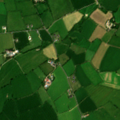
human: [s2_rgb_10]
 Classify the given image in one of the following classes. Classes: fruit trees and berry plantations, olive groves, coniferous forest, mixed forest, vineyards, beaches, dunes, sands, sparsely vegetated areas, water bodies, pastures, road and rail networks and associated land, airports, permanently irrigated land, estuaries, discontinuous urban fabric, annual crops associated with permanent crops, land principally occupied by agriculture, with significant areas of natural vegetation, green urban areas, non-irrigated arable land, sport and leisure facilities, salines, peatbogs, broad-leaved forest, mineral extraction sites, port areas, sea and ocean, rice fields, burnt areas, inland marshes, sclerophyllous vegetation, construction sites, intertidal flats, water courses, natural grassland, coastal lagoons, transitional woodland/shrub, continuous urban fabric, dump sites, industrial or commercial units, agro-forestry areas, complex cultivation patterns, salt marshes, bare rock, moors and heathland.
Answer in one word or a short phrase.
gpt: non-irrigated arable land, pastures